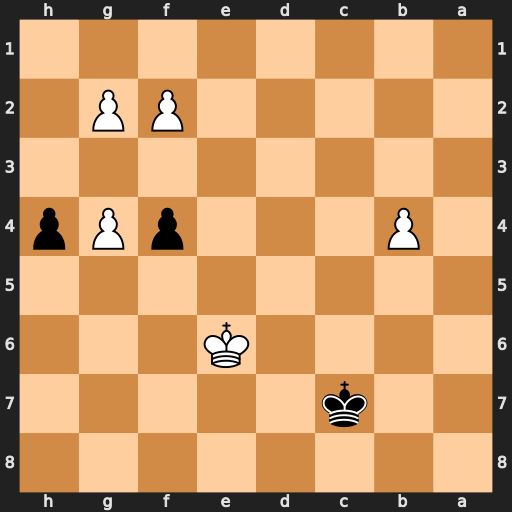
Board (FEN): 8/2k5/4K3/8/1P3pPp/8/5PP1/8
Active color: b
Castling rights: -
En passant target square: -
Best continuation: f3 gxf3 h3